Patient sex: M
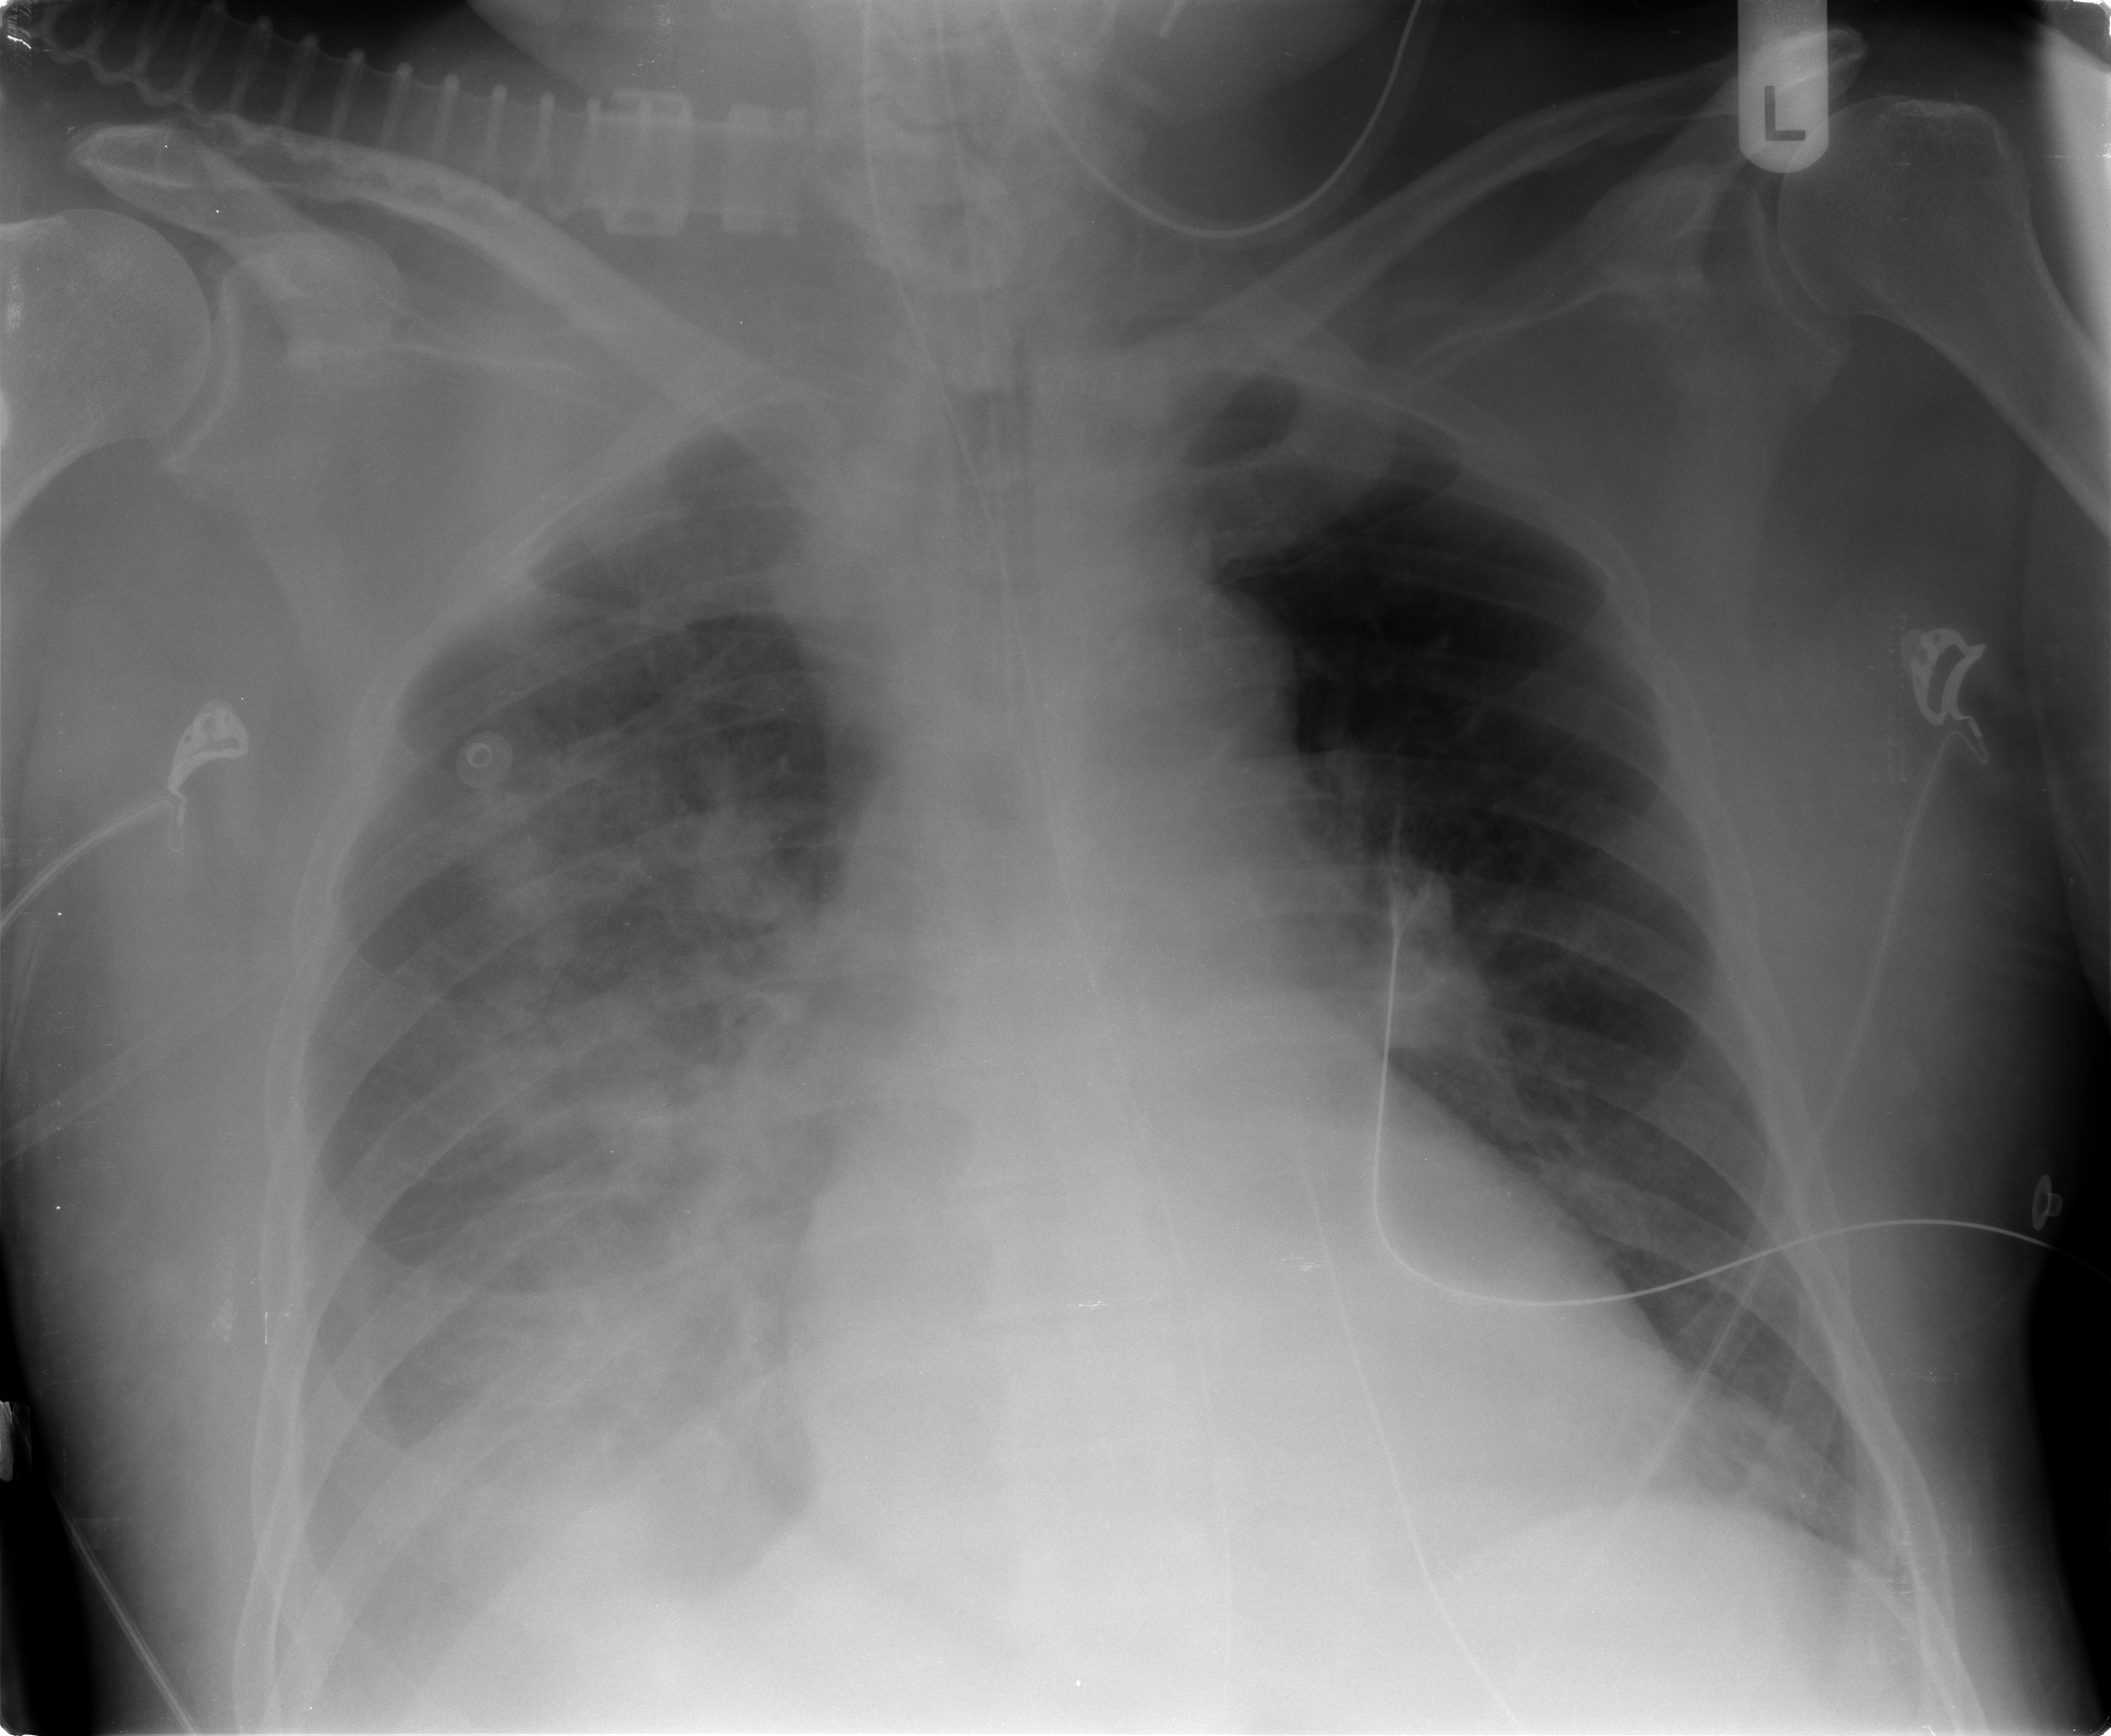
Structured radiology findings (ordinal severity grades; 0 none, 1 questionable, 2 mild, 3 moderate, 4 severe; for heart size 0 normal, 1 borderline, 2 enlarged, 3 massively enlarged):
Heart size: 0
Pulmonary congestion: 1
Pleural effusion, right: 3
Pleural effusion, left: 0
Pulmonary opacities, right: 3
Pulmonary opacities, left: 1
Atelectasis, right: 3
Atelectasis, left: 2